Question: i am new to Ruby on rails and i have facing this problem during Rails installation. I have searched a lot and tried many solution which were available on stackoverflow but nothing work for me. Please help how can i get out of this problem..

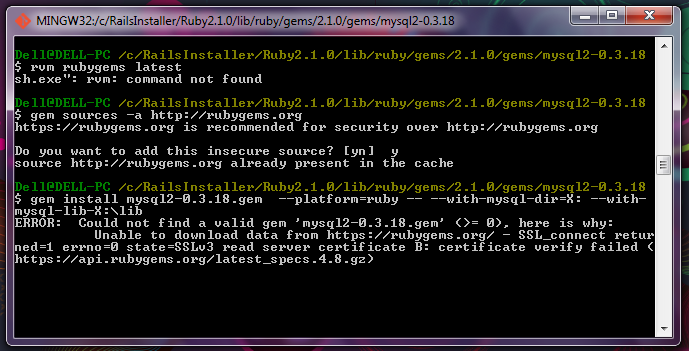
Answer: I have had this problem before, and the reason you are getting this method, is because you are trying to download from an 'https' website.
My guess is you are trying to install all the gems in your gemfile and 'bundle install' didn't work. It would give you a message like
'''
bundler cannot continue. Please make sure gem install samplegem succeeds
'''
Change the following line in your gemfile
'''
source 'https://rubygems.org'
'''
to
'''
source 'http://rubygems.org'
'''
and run 'bundle'
alternatively, you could do the following
'''
gem install mysql2 -s http://rubygems.org
'''
Either way, you should be able to install the gem.